Question: I am trying to play with JavaCompiler interface:
'''
class A<T extends TrackableObject>{
}
public class JavaCompolierDemo {
/**
* @param args
* @throws IOException
*/
public static void main(String[] args) throws IOException {
File sourceFile = new File("c:\java\DOModel.java");
JavaCompiler compiler = ToolProvider.getSystemJavaCompiler();
compiler.run(null, null, null, "-cp", System.getProperties().getProperty("java.class.path") + ";F:\IndigoSpace\ejp", sourceFile.getPath());
System.out.println(new File("c:\java\").toURI().toURL());
URLClassLoader loader = new URLClassLoader(new URL[]{new File("c:\java\").toURI().toURL()});
try {
loader.loadClass("amarsoft.dbmp.credit.web.model.DOModel");
} catch (ClassNotFoundException e) {
e.printStackTrace();
}
}
}
'''
but when I run above code a ClassNotFoundException was thrown:
'''
file:/c:/java/
java.lang.ClassNotFoundException: amarsoft.dbmp.credit.web.model.DOModel
at java.net.URLClassLoader$1.run(URLClassLoader.java:202)
at java.security.AccessController.doPrivileged(Native Method)
at java.net.URLClassLoader.findClass(URLClassLoader.java:190)
at java.lang.ClassLoader.loadClass(ClassLoader.java:307)
at java.lang.ClassLoader.loadClass(ClassLoader.java:248)
at amarsoft.rcp.base.util.test.JavaCompolierDemo.main(JavaCompolierDemo.java:31)
'''
the source code being compiled :
'''
package amarsoft.dbmp.credit.web.model;
import amarsoft.rcp.base.databinding.TrackableObject;
import ejp.annotations.ConcreteTableInheritance;
@ConcreteTableInheritance
public class DOModel extends TrackableObject {
/**
*
*/
private static final long serialVersionUID = -7066464988987508089L;
/**
* Bian Hao
*/
private String id;
/**
* Ming Cheng
*/
private String name;
/**
* Mo Ban Lei Xing ,Mei You Tai Da Yi Yi
*/
private String type;
/**
* Mo Ban Can Shu
*/
private String args;
private String updateTable;
private String updateWhere;
private String fromClause;
private String whereClause;
private String groupClause;
private String orderClause;
public String getId() {
return id;
}
public void setId(String id) {
this.firePropertyChange("id", this.id, this.id = id);
}
public String getName() {
return name;
}
public void setName(String name) {
this.firePropertyChange("name", this.name, this.name = name);
}
public String getType() {
return type;
}
public void setType(String type) {
this.firePropertyChange("type", this.type, this.type = type);
}
public String getArgs() {
return args;
}
public void setArgs(String args) {
this.firePropertyChange("args", this.args, this.args = args);
}
public String getUpdateTable() {
return updateTable;
}
public void setUpdateTable(String updateTable) {
this.firePropertyChange("updateTable", this.updateTable, this.updateTable = updateTable);
}
public String getDoUpdateWhere() {
return updateWhere;
}
public void setDoUpdateWhere(String doUpdateWhere) {
this.firePropertyChange("updateWhere", this.updateWhere, this.updateWhere = doUpdateWhere);
}
public String getFromClause() {
return fromClause;
}
public void setFromClause(String fromClause) {
this.firePropertyChange("fromClause", this.fromClause, this.fromClause = fromClause);
}
public String getWhereClause() {
return whereClause;
}
public void setWhereClause(String whereClause) {
this.firePropertyChange("whereClause", this.whereClause, this.whereClause = whereClause);
}
public String getGroupClause() {
return groupClause;
}
public void setGroupClause(String groupClause) {
this.firePropertyChange("groupClause", this.groupClause, this.groupClause = groupClause);
}
public String getOrderClause() {
return orderClause;
}
public void setOrderClause(String orderClause) {
this.firePropertyChange("orderClause", this.orderClause, this.orderClause = orderClause);
}
@Override
public String toString() {
return "DOModel [id=" + id + ", name=" + name + "]";
}
}
'''
what's wrong with my code ? the class file was generated, I am sure of that.

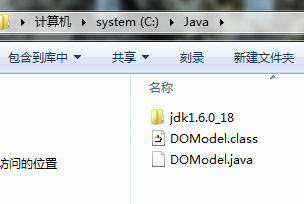
Answer: The package name of required class must be found in the filesystem path of the same name. The 'DOModel' class must be in the filesystem path of 'amarsoft.dbmp.credit.web.model', ie. 'C:\java\amarsoft\dbmp\credit\web\model\DOModel.class'